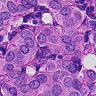
Metastatic tissue present: yes